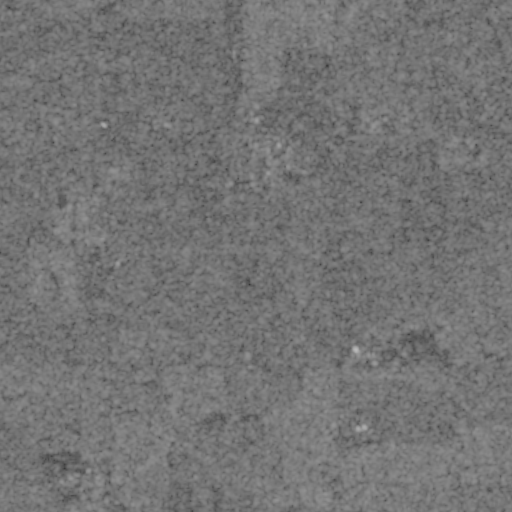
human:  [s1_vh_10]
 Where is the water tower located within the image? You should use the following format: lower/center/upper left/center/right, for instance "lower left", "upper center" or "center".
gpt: The water tower is located in the upper left of the image.
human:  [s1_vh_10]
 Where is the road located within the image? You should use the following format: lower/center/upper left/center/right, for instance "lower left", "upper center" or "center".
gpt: There is no road in the image.

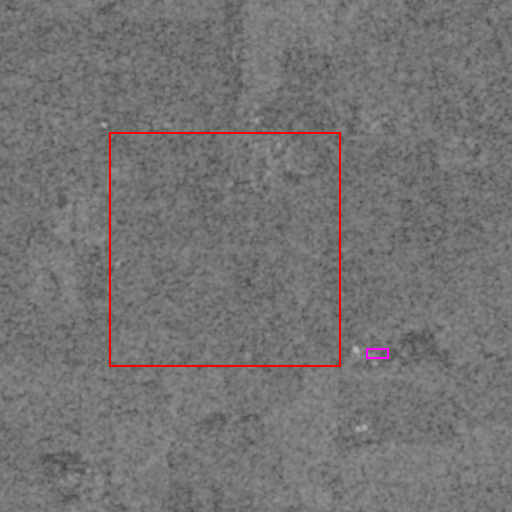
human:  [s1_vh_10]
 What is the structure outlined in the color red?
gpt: The structure outlined in red is a crop field.
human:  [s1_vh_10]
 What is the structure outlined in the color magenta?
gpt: The structure outlined in magenta is a building.
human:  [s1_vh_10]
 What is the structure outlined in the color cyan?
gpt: There is no cyan outline.